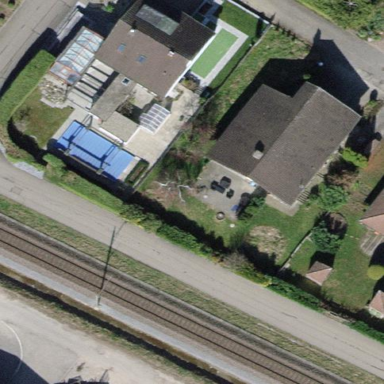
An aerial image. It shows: Detached building with gabled roof.